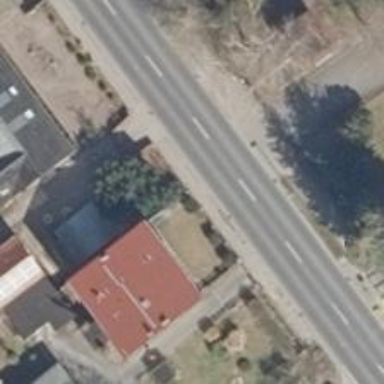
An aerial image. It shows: Sidewalk.